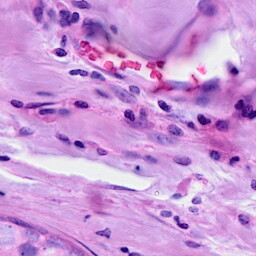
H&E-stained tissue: Breast